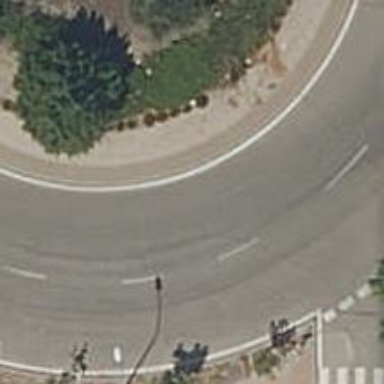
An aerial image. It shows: Roundabout on residential road.